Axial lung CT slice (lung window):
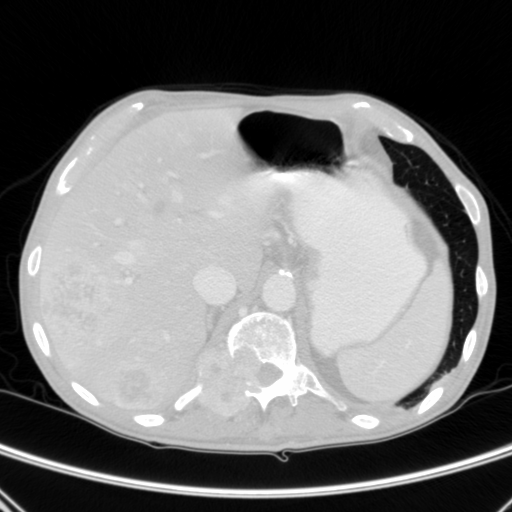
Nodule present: no